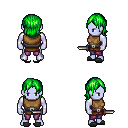
a pixel art fantasy rpg character, male body template, dark elf, purple skin, leather chest armor, magenta pants, green long bangs hairstyle, gray slippers, dagger, four views (front, back, left, right), 2x2 character sprite sheet, small pixel art, hard edges, no anti-aliasing